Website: walmart
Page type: account-selection
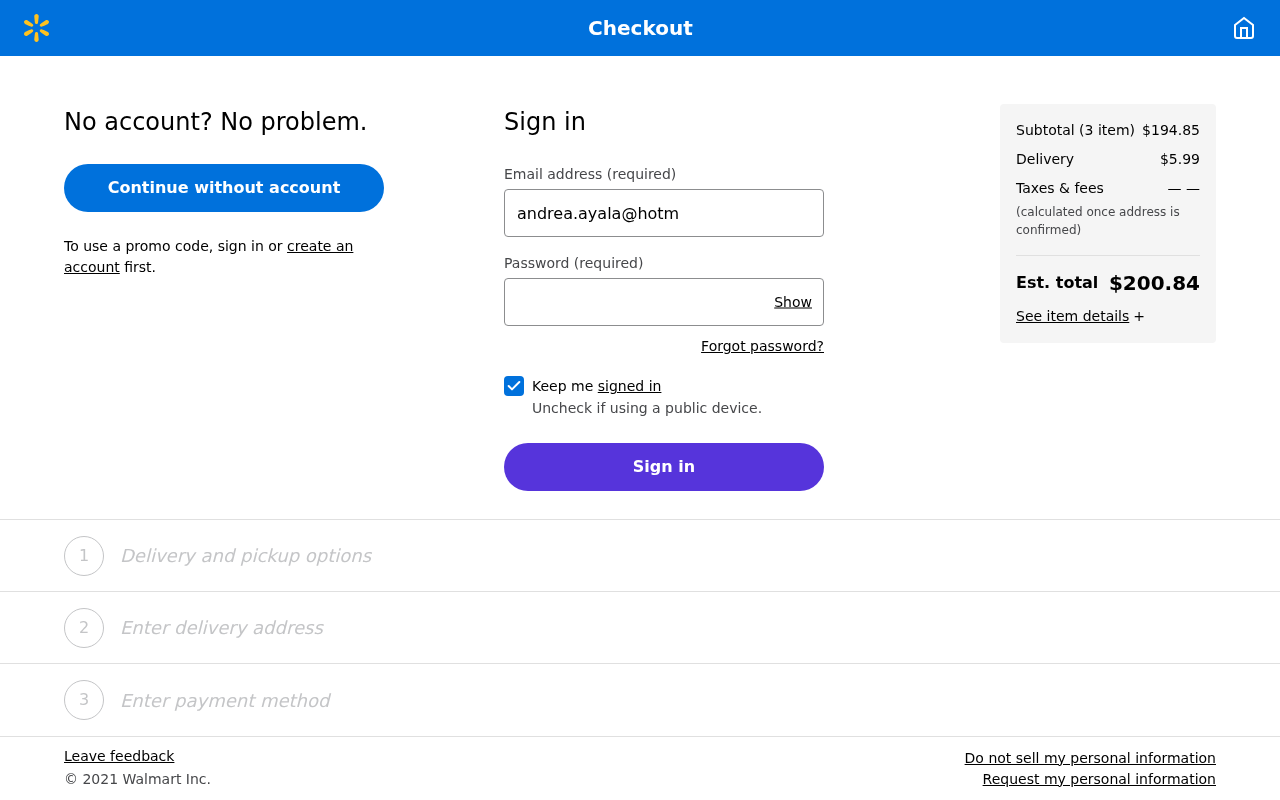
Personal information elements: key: PII_EMAIL
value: andrea.ayala@hotmail.com
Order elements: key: ORDER_NUM_ITEMS
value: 3
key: ORDER_SUBTOTAL
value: $194.85
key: ORDER_SHIPPING_COST
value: $5.99
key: ORDER_TOTAL
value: $200.84